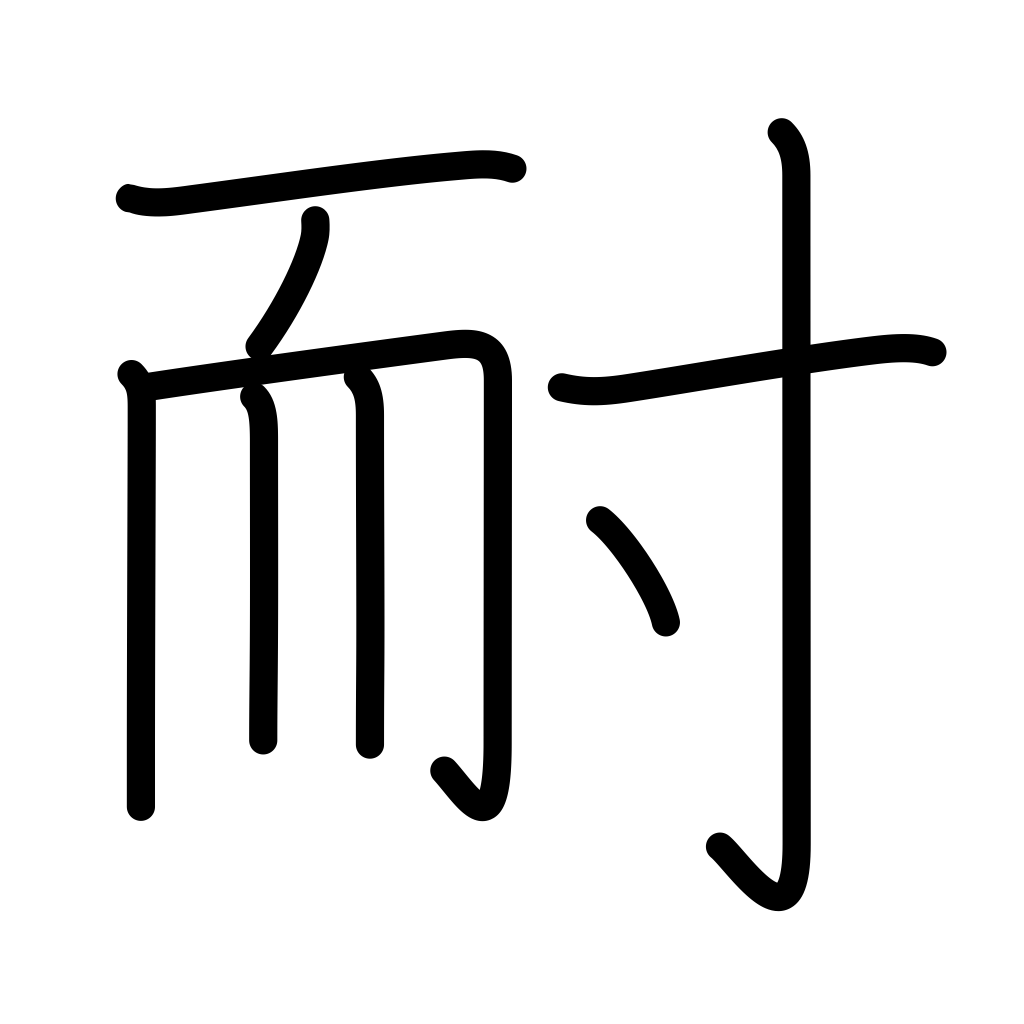
Meaning: -proof, enduring